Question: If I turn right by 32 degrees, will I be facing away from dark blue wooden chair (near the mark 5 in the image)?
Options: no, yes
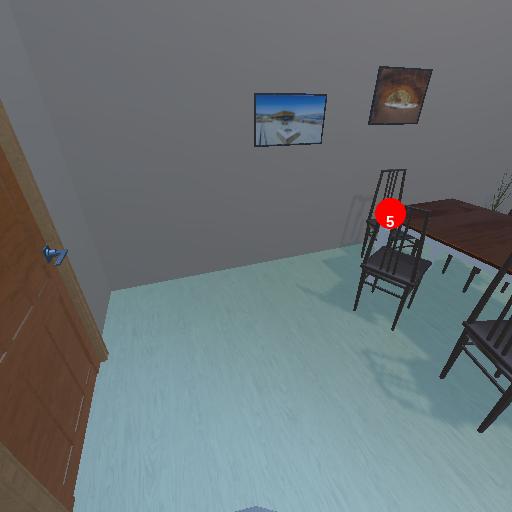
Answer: no